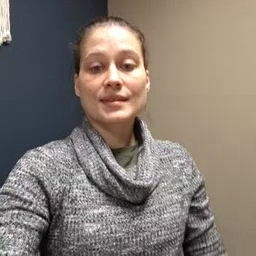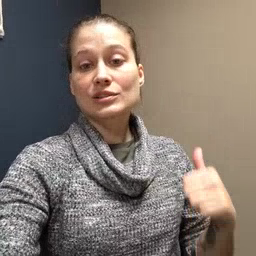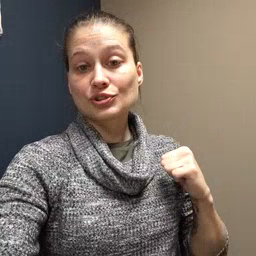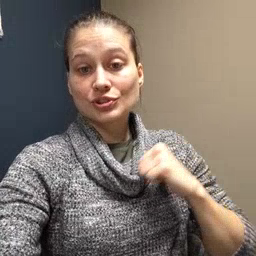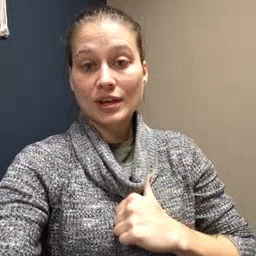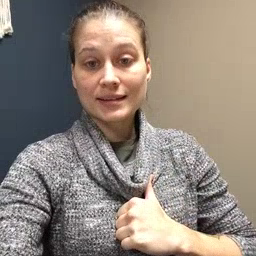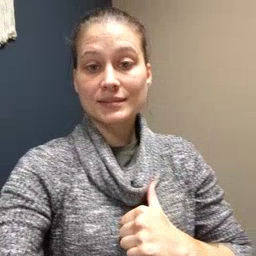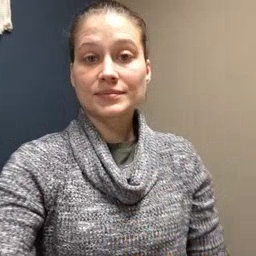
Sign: jacket